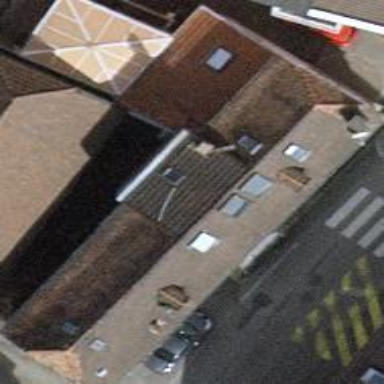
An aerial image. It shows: Apartments building with half-hipped roof made of roof tiles.